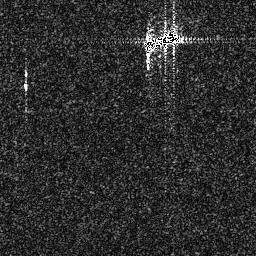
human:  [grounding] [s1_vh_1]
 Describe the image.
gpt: In the satellite image, there is  <ref>1 medium ship </ref> <box>[[55, 10, 70, 21, 0]]</box> located at top.